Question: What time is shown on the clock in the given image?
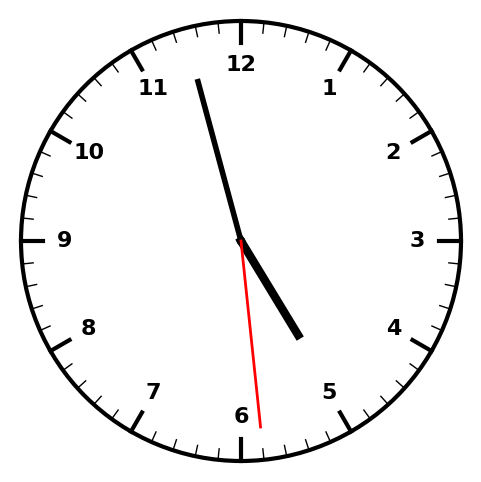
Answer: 04:57:29